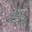
Label: 5